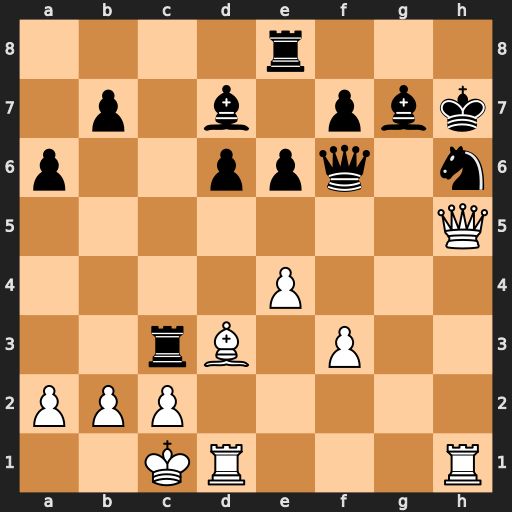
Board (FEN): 4r3/1p1b1pbk/p2ppq1n/7Q/4P3/2rB1P2/PPP5/2KR3R
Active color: w
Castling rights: -
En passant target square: -
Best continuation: e5+ Rxd3 exf6 Rxd1+ Kxd1